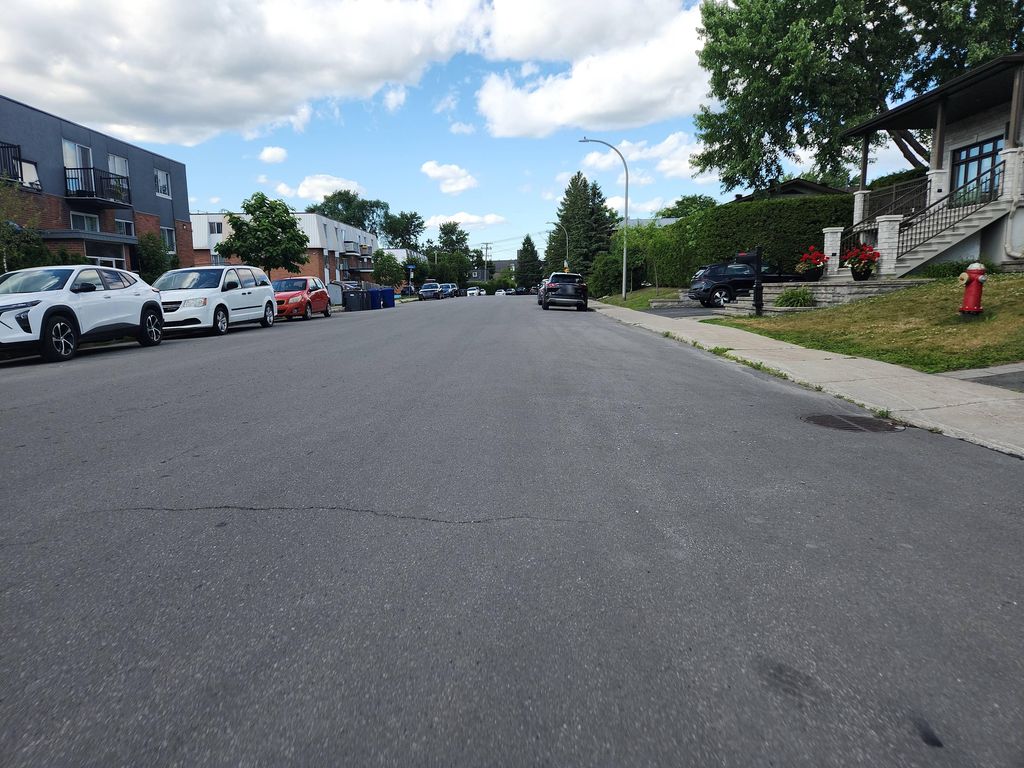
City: montreal